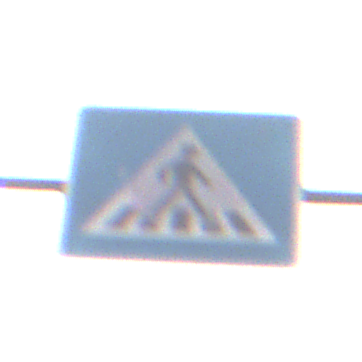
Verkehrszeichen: FussgaengerueberwegLinks
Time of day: MorningAfternoon
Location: Outdoor (Nature)
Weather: Overcast
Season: NotSpecified
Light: Natural